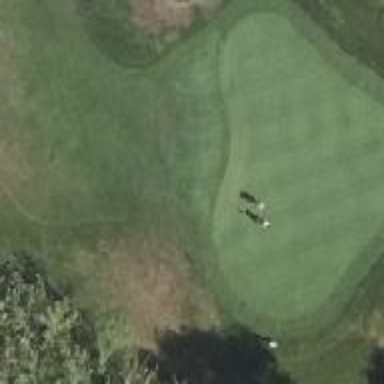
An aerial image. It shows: Golf green.